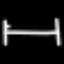
Label: bed